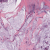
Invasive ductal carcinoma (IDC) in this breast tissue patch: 1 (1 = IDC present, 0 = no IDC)